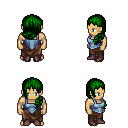
a pixel art fantasy rpg character, male body template, human, tanned skin, blue vest, robe skirt, green left-swept hairstyle, maroon shoes, four views (front, back, left, right), 2x2 character sprite sheet, small pixel art, hard edges, no anti-aliasing